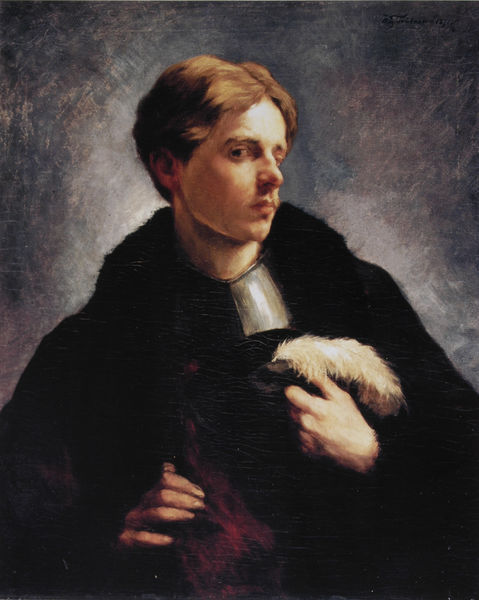
Titel: Selbstbildnis mit Brustpanzer und Barett
Künstler: Heinrich Wilhelm Trübner
Standort: Heidelberg
Institution: Kurpfälzisches Museum der Stadt Heidelberg
Schlagwörter: akt, blau, dunkel, feder, gemälde, hand, himmel, kopf, mann, schatten, braun, finger, frau, frisur, grau, haar, hell, hintergrund, hut, licht, mund, nase, ohr, orange, profil, schwarz, stirn, weiss, blick, rot, tuch, malerei, bart, blond, hemd, jacke, jung, mütze, augen, gesicht, halten, kragen, pelz, bild, bildnis, hals, herr, hände, portrait, porträt, signatur, öl, auge, haare, mantel, reich, stehend, adel, kind, pflanze, frontal, mittelscheitel, renaissance, scheitel, pferd, helldunkel, skulptur, federbusch, fell, seitlich, violett, blue, hands, hat, men, oil, red, white, black, collar, dark, face, gray, grey, hair, nose, painting, yellow, glanz, manteau, brown, junge, oberkörper, selbstporträt, betrachter, foto, indigo, rothaarig, stolz, bub, dreiviertel, selbstbildnis, posieren, arrogant, barett, brustpanzer, eitel, feather, gekämmt, harnisch, jüngling, kinng, krageb, leibl, mantep, oht, pelmantel, pelzkragen, profile, rübchen, scheiter, seitenblick, selbstportrait, verachtung, pelzmantel, junger mann, halbprofil, rissig, silver, halbporträt, narziss, man, rotbraun, background, ear, head, young, armor, boy, eyes, male, young man, adliger, light, side, sideways, porträit, shadow, brow, cap, chin, coat, fur, mouth, beard, jacket, person, human, cheeks, cloak, neck, pose, eye, fingers, ginger, lip, lips, redhead, cheek, dunkler, darkness, dreiviertelportrait, forehead, mains, angle, mustache, blonde, posed, misstrauisch, self-portrait, hip, leather, holding, s, partrait, torso, brows, blickt zur seite, nantel, short hair, dim, curious, turned, plume, had, schöner mann, berachter, clasping, suspicious, jawline, snob, forehea, near